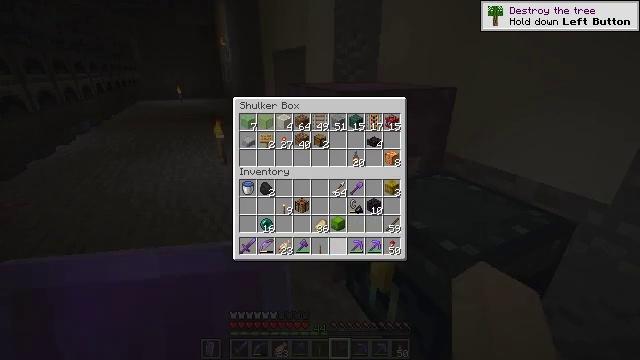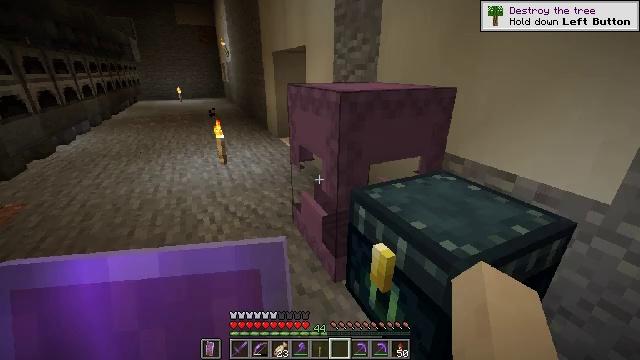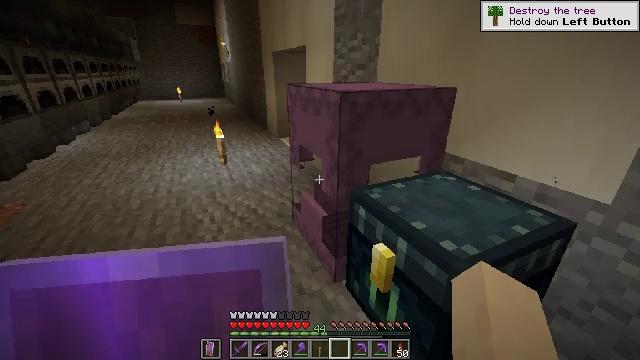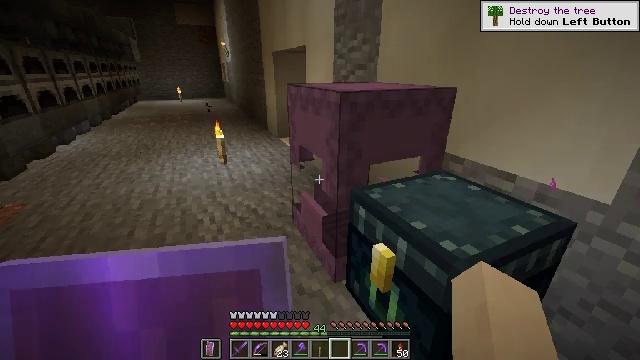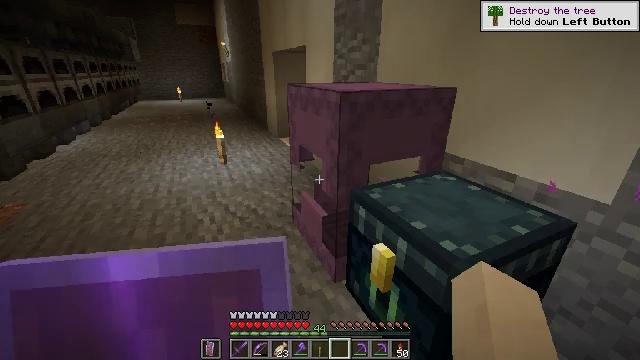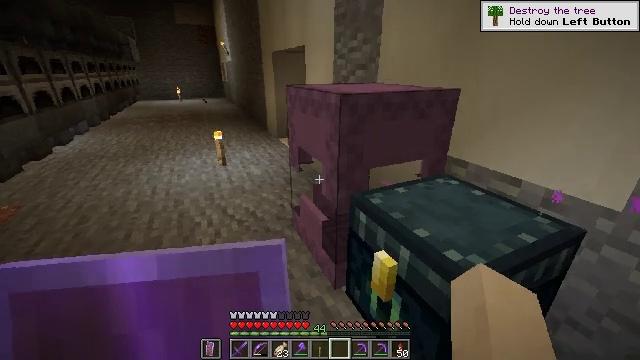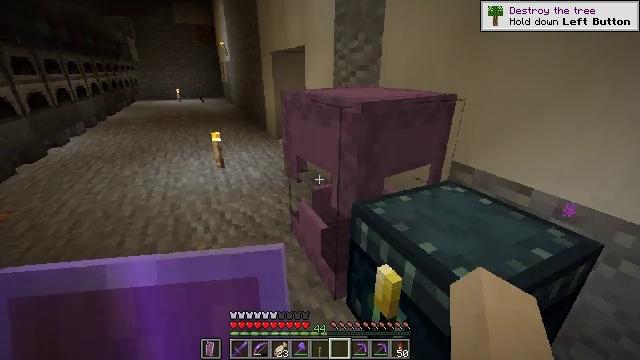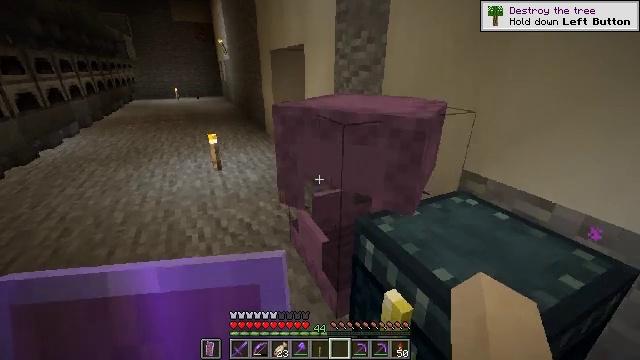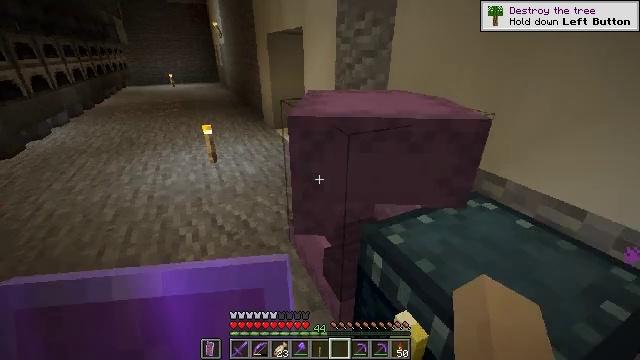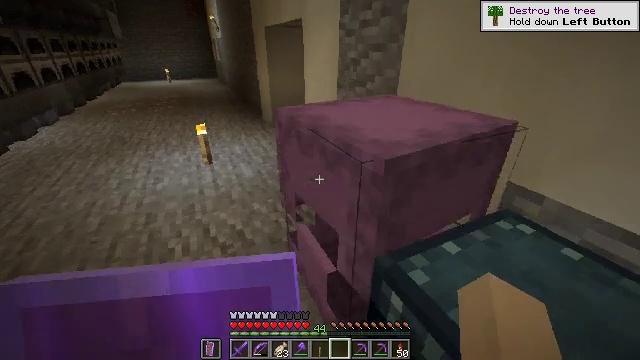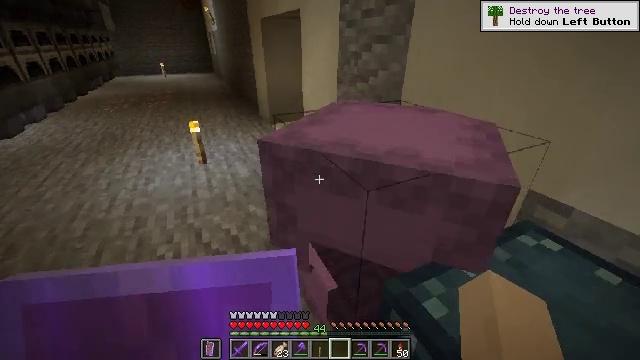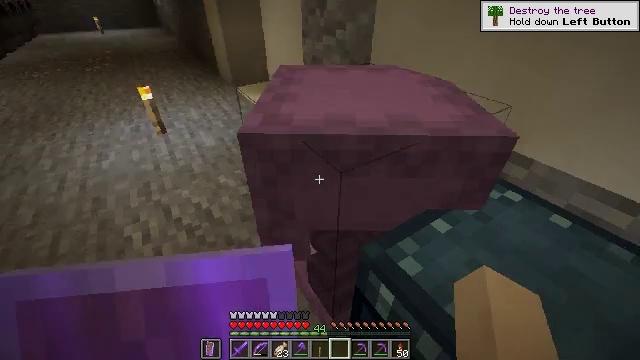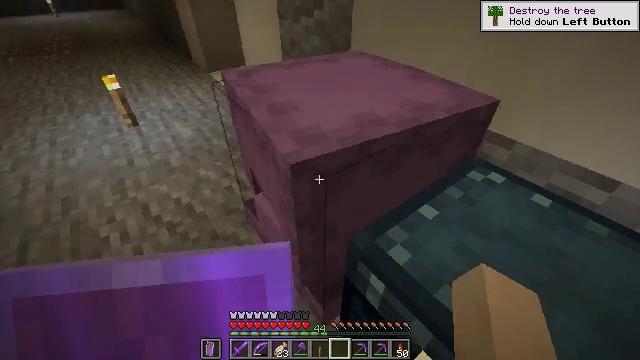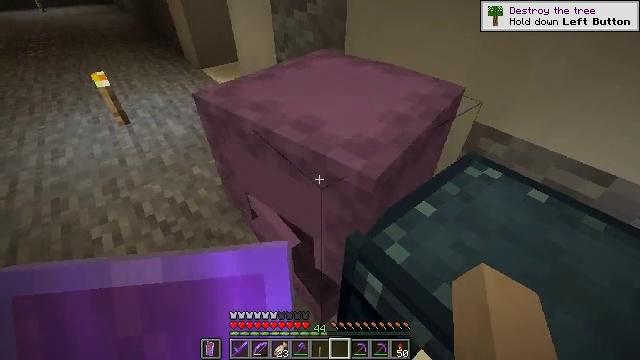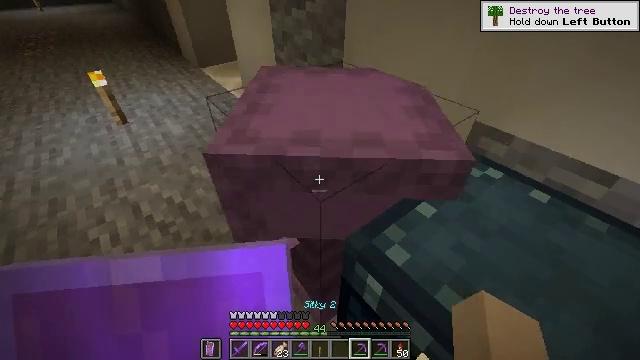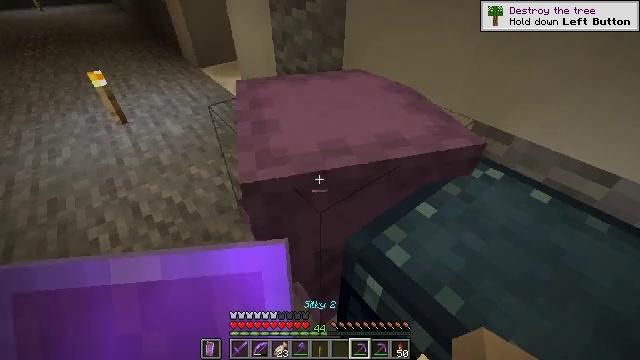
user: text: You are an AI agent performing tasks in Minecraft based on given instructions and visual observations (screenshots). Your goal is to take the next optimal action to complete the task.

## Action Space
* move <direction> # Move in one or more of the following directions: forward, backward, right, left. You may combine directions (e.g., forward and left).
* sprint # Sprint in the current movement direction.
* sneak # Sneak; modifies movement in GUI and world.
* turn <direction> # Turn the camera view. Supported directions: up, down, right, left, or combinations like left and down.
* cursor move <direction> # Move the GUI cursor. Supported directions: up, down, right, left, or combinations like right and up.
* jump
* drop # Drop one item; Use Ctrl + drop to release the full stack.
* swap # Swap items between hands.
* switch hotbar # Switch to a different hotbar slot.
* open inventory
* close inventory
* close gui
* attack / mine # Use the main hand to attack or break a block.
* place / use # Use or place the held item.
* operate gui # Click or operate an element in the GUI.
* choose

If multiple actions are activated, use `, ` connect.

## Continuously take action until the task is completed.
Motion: motion action
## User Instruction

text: Attack the shulker box to pick it up.
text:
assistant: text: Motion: no_op
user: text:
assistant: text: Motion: no_op
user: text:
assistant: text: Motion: no_op
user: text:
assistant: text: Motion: no_op
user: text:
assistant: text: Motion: move forward
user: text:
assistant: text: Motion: move forward
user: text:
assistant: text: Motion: move forward
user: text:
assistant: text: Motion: move forward, turn down
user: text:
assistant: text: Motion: move forward, turn down
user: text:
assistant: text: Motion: turn down
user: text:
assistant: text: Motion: turn right and down
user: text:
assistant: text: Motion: turn right and down
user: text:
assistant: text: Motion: turn right
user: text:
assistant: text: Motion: no_op
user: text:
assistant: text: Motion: no_op
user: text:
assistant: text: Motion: no_op
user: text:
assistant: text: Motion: no_op
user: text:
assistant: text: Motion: no_op
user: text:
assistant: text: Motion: turn right
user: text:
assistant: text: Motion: turn right
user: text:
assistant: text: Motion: no_op
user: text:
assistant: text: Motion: no_op
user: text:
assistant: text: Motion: attack / mine
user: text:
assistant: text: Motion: attack / mine
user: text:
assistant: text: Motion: attack / mine
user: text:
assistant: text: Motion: attack / mine
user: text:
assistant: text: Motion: attack / mine
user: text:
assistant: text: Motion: no_op
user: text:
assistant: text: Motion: no_op
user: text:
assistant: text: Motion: no_op